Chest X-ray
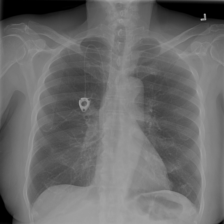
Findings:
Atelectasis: negative
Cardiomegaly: negative
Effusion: negative
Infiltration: negative
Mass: negative
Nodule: negative
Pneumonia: negative
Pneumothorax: negative
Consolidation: negative
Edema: negative
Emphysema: negative
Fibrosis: negative
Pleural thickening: negative
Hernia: negative